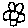
Label: flower